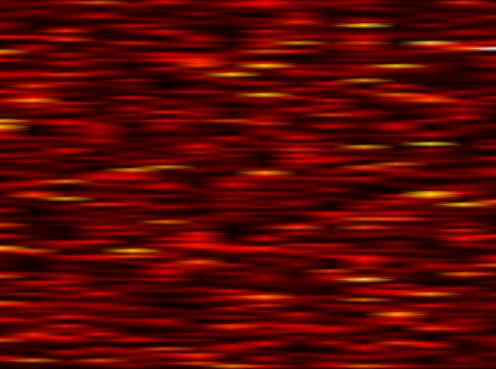
Label: WOLA